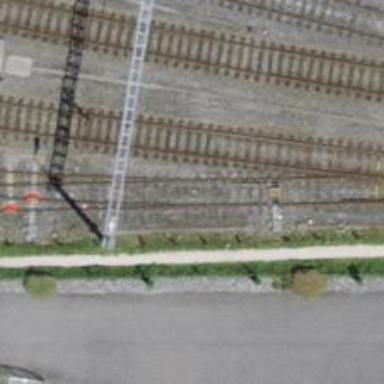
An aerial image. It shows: Railway switch.